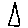
Label: triangle